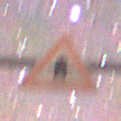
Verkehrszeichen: Vorfahrt
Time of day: Night
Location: Outdoor (Nature)
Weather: Clear
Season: NotSpecified
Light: Natural